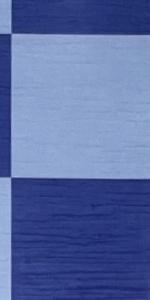
Label: Empty